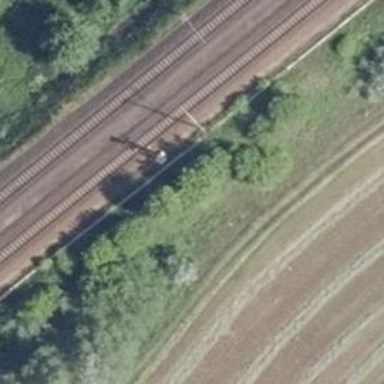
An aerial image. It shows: Railway signal.